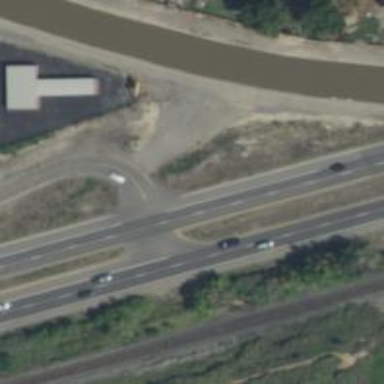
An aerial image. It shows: Expressway with asphalt surface. It is trunk highway with top-grade track type.